Question:
So, i have the following design. I'm unsure on how to solve this design. I have the following thoughts on it:
The people in the back can be a static image if i want it to be. I do have a CMS system, which my customer can use to upload the images if anyone of you shows me an example where i need the peopleimages to be added one by one.
My first thought was to include the red part in the background image, however, this makes both the people and the red part quite poor quality on big screens(1920>). The text should be retrieved from my CMS system and positioned like it is on the image.
1. As you may see, the red boxes are the same width as the peoplepictures. This means percent width will be hard if they are 2 different images.
2. The images of people should fit the whole browser screen. I don't care if some people fall out of the picture. The image shows that some people are already outside(the image is made that way).
3. The content should have a parallax effect, but is not absolutely necessary.
My second thought was to make the peoplespictures one by one, and use isotopes for good positioning. But, that will make it hard to fit the whole browser-screen. If one bottom row goes to the right, it wont be full height anymore.
If i use the red part as one image, and use the whole peoplepicture as one, i could use maximage on the peoplepicture. Then i could position the red part with percentage. But then again, that will make it very hard(i think) to actually have the same width on the red boxes as one personbox. It would however be easier to place the text, then if its one big image(including the red part).
Any suggestions, examples, tips etc? Any help will help!
Will bootstrap help me?
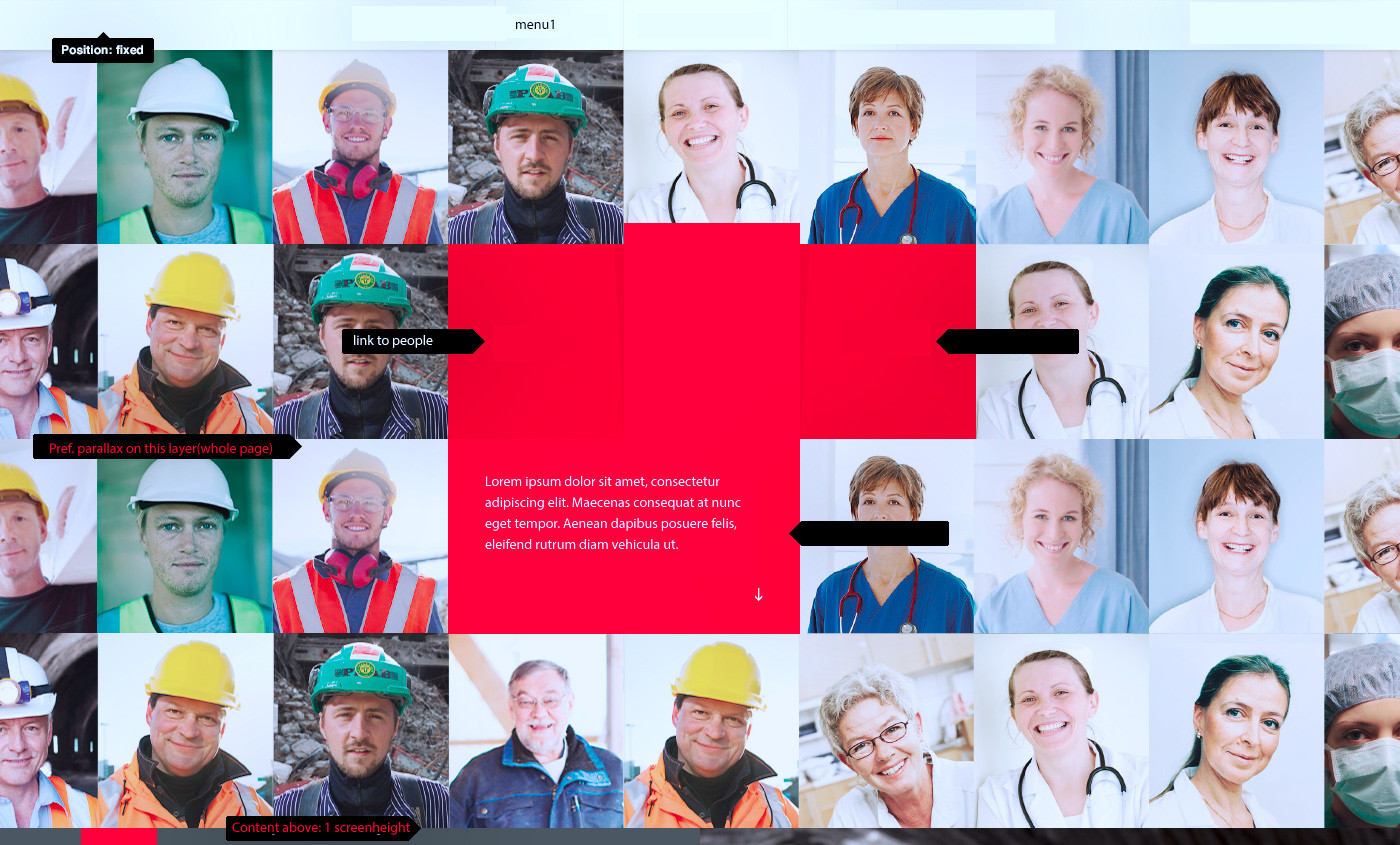
Answer: Give this a try <URL>
Basically it is using some Jquery to size the blocks to squares (math adjustments could be used for a different ratio).
'''
$( window ).load(function() {
$(".consentra-box").height($(".consentra-box").width());
});
$( window ).resize(function() {
$(".consentra-box").height($(".consentra-box").width());
});
'''
The special tall box is created like this:
'''
<div class="consentra-box consentra-red" >
<div class="inner-red-box" style=" z-index: 999;"></div>
</div>
'''
And the adjusted CSS:
'''
.inner-red-box { background-color: #ee002f; height: 15%; margin-top: -15%; width: 100%; }
.consentra-box { position: relative; float: left; width: 14.28%; }
'''
You just need to add your image elements at either backgrounds to the DIVs or IMGs set to 100%x100%